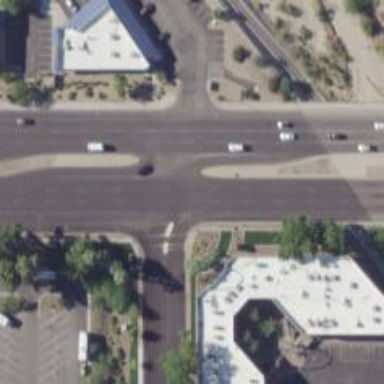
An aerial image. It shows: Crossing on the road.